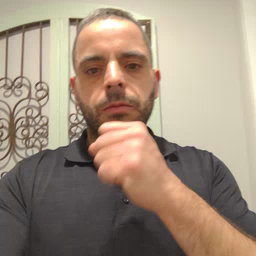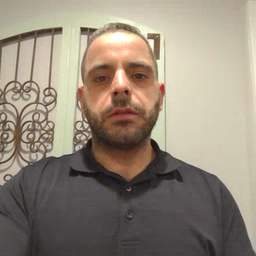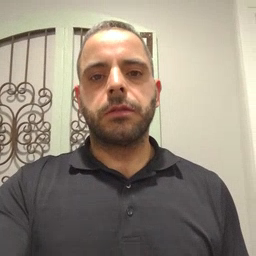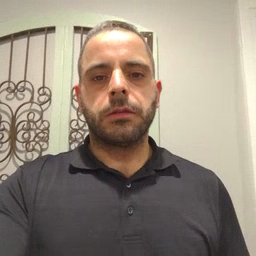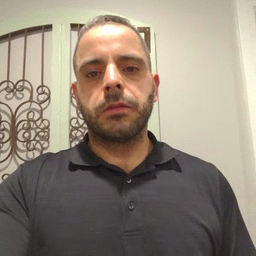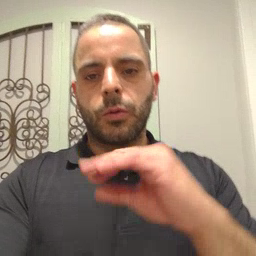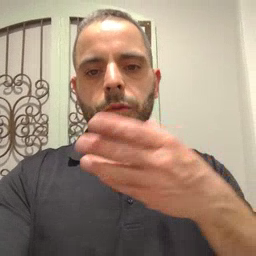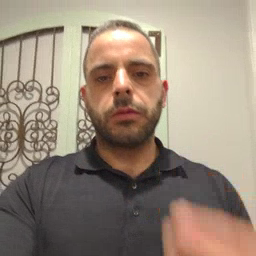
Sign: story